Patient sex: M
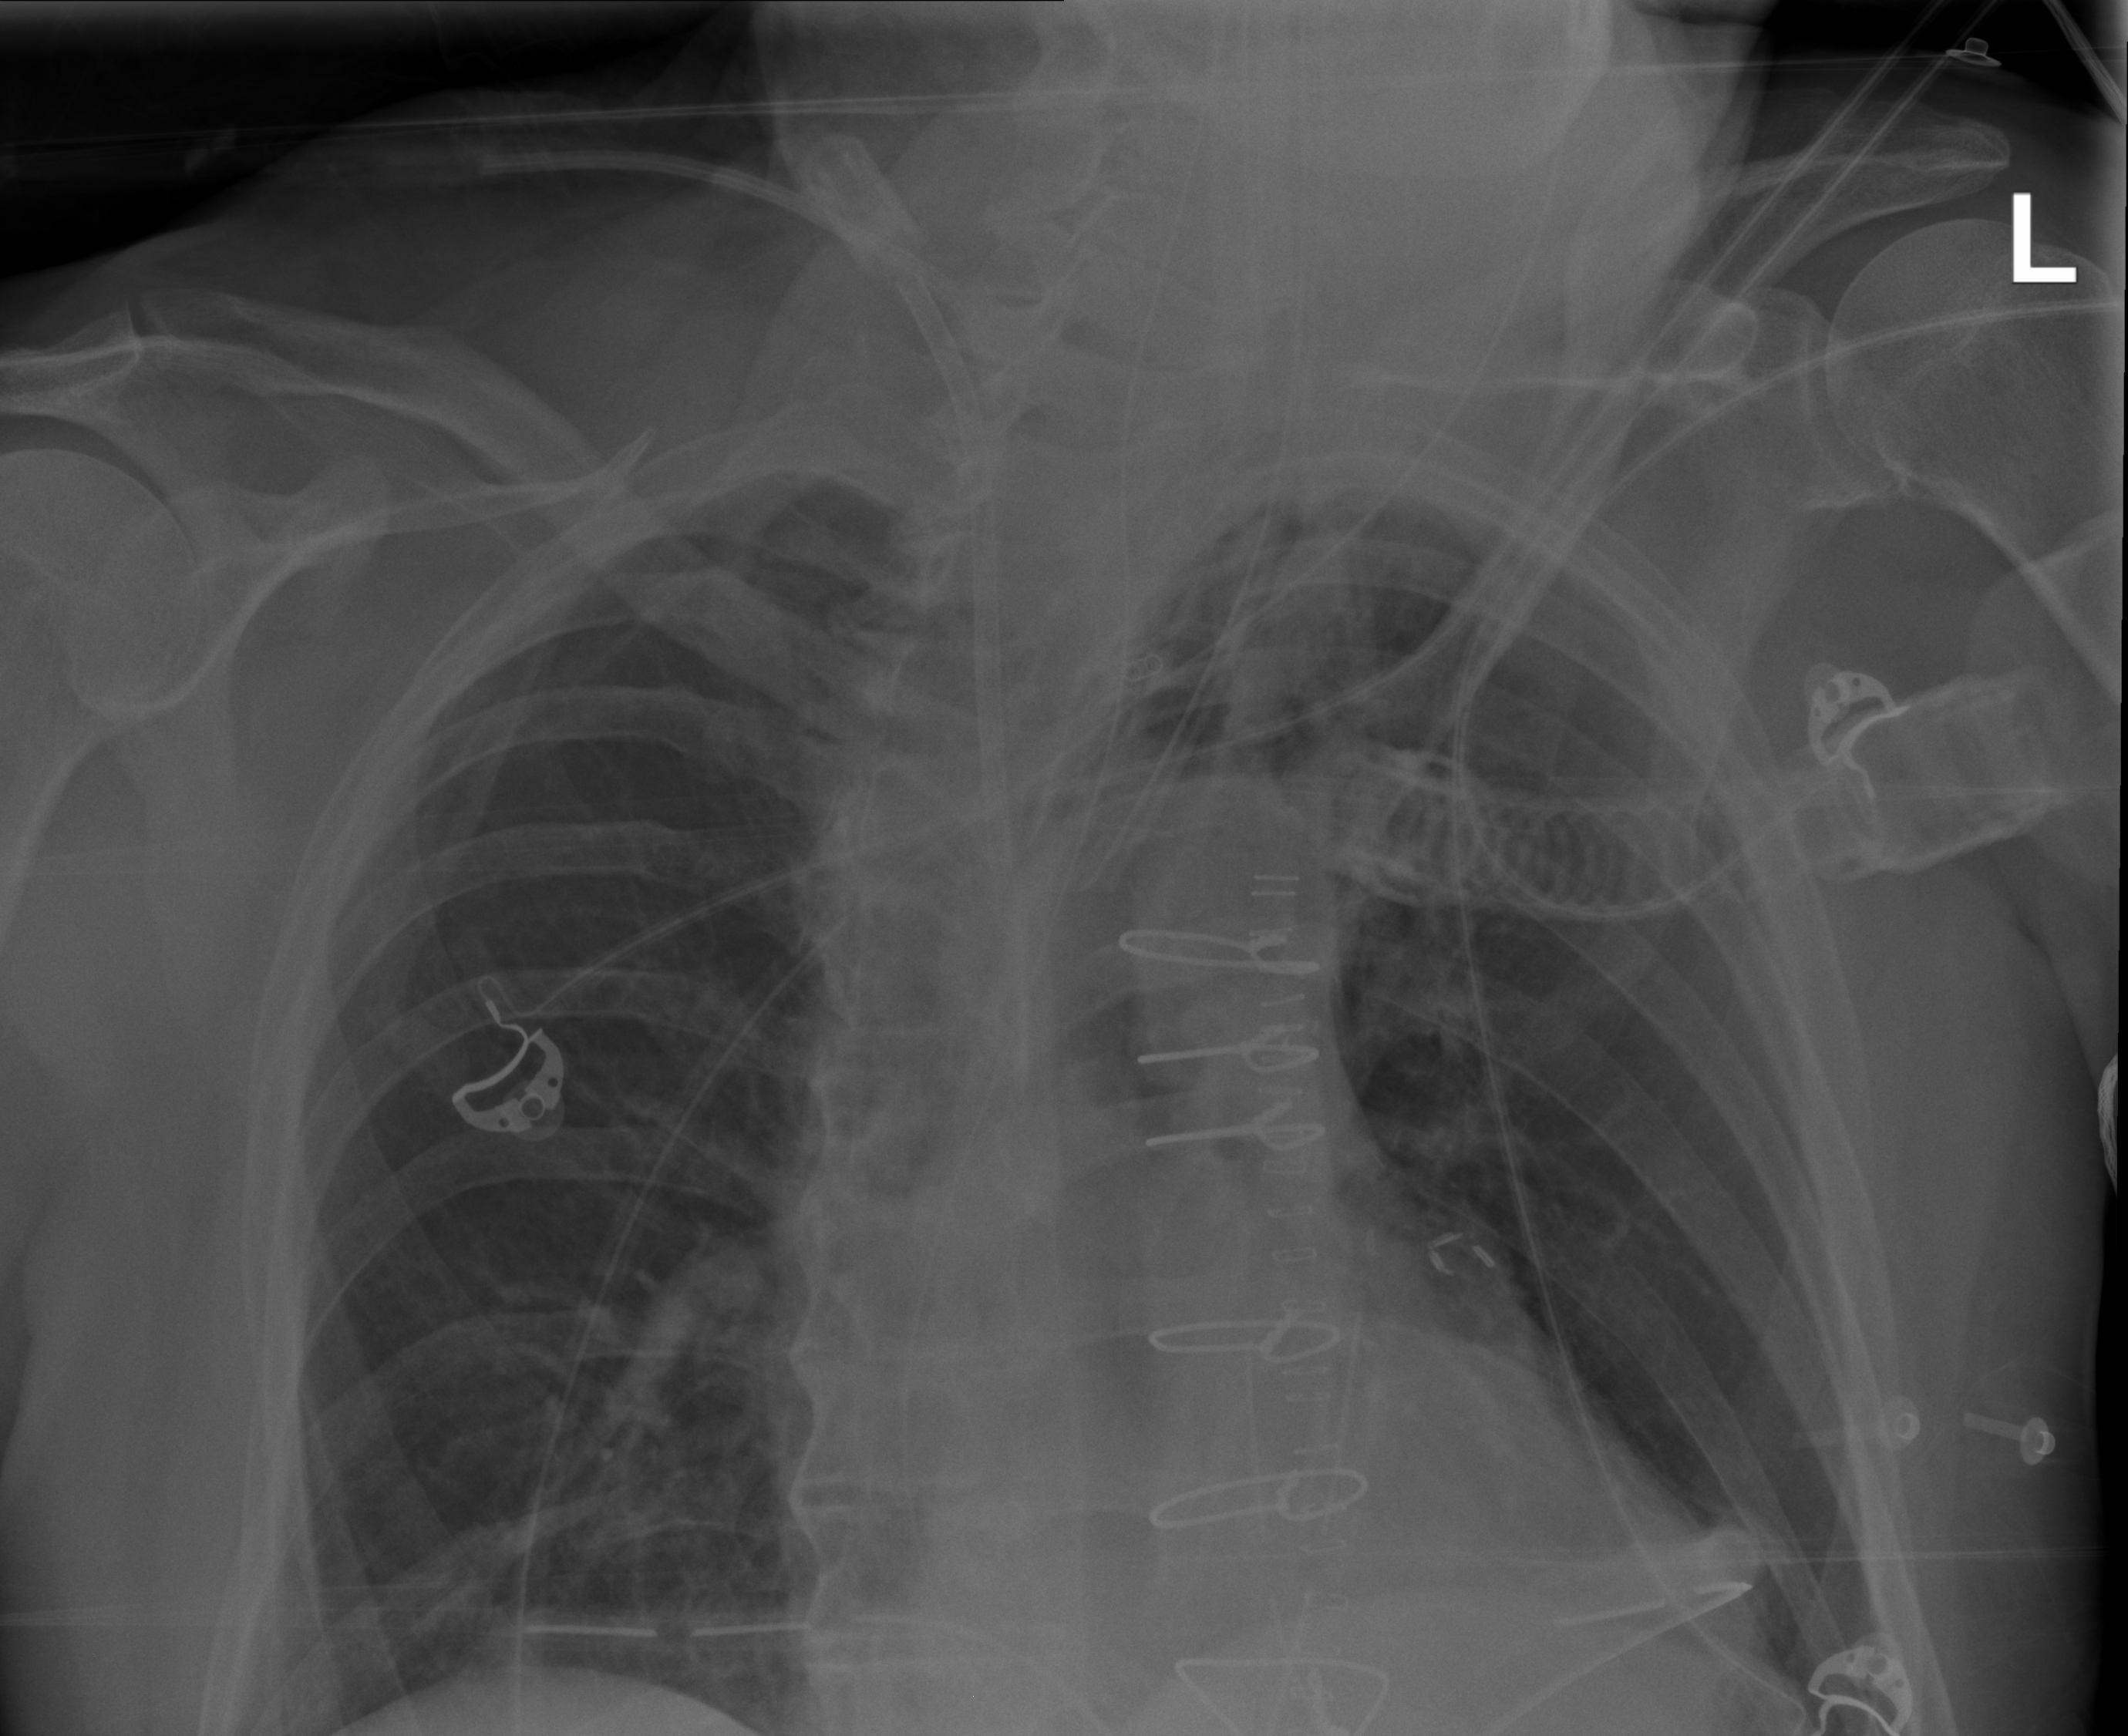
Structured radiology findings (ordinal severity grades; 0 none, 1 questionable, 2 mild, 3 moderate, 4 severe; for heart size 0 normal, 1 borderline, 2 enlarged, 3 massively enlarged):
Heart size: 1
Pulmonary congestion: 0
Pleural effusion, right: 0
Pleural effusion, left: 0
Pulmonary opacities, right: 0
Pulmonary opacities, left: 0
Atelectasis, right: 2
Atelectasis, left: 0